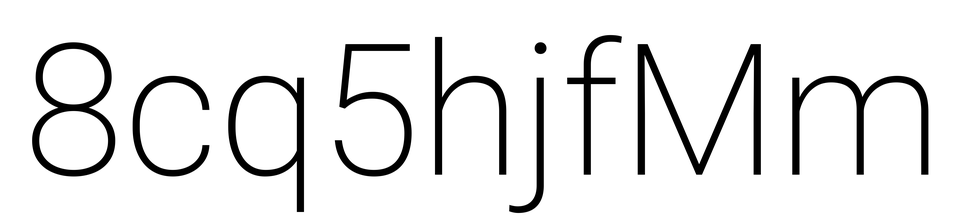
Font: Roboto_ExtraLight